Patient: sex M, age 83
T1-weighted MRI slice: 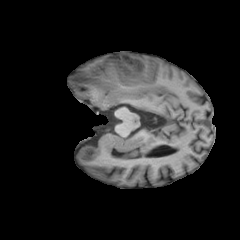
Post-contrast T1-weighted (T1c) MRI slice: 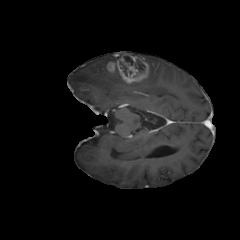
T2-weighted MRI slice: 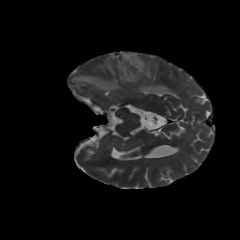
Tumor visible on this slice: yes
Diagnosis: Glioblastoma, IDH-wildtype
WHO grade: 4